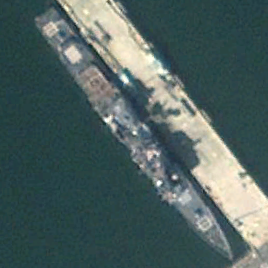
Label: cruiser